Aerial crown-view tile of a tropical tree (Barro Colorado Island, Panama), acquired 20250217:
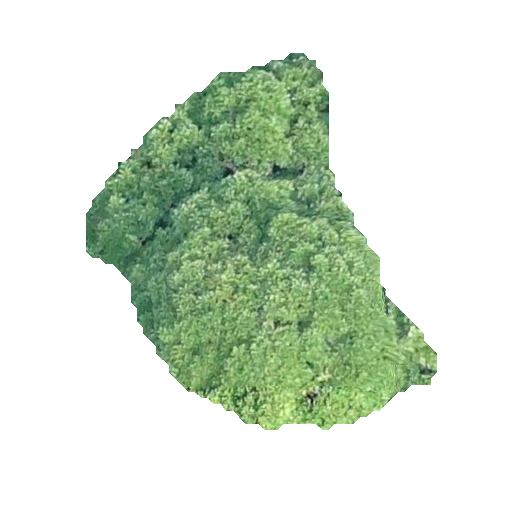
Species: Jacaranda copaia
GBIF accepted scientific name: Jacaranda copaia
Crown area: 116.071 m²